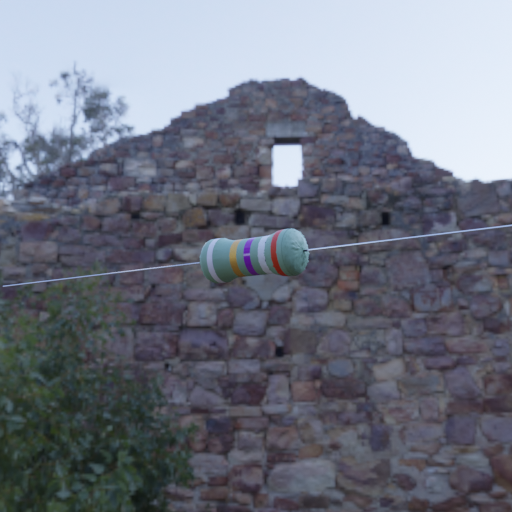
Resistor colour bands (in order): white, gold, violet, white, red